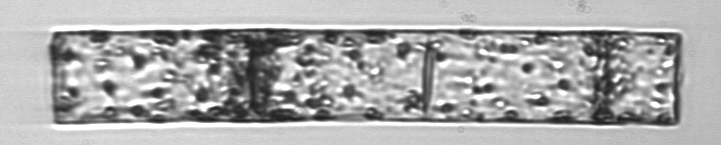
Label: Guinardia_flaccida